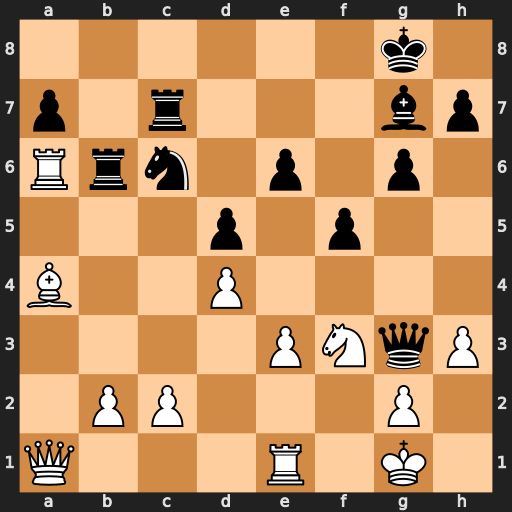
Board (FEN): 6k1/p1r3bp/Rrn1p1p1/3p1p2/B2P4/4PNqP/1PP3P1/Q3R1K1
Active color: w
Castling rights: -
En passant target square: -
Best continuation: Rxb6 axb6 Bxc6